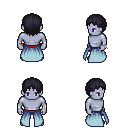
a pixel art fantasy rpg character, male body template, dark elf, purple skin, overskirt, red pants, raven plain hairstyle, bracelets, four views (front, back, left, right), 2x2 character sprite sheet, small pixel art, hard edges, no anti-aliasing